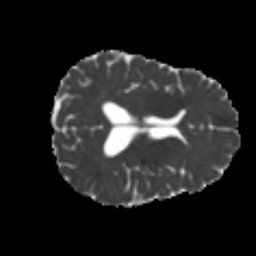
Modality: MD
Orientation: axial
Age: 26
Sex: male
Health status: healthy
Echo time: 0.074 s